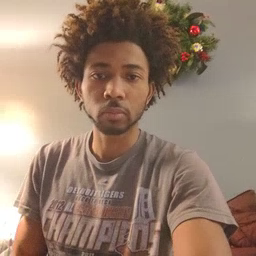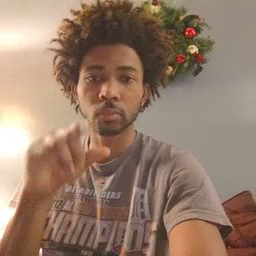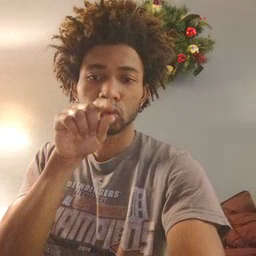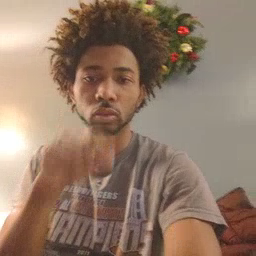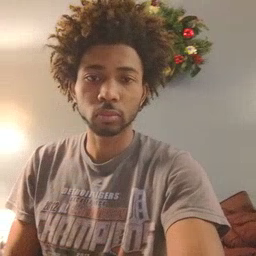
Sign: bird